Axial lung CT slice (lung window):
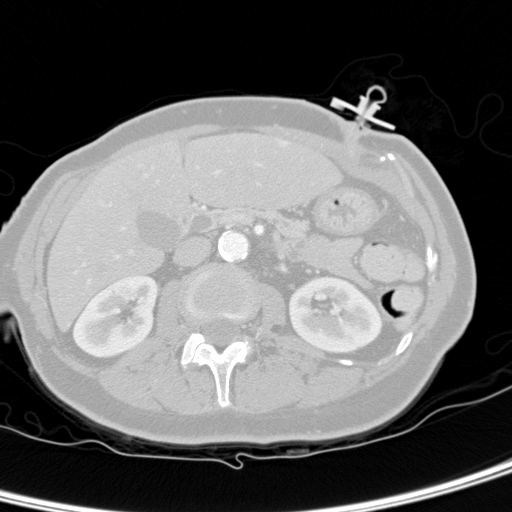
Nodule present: no